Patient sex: F
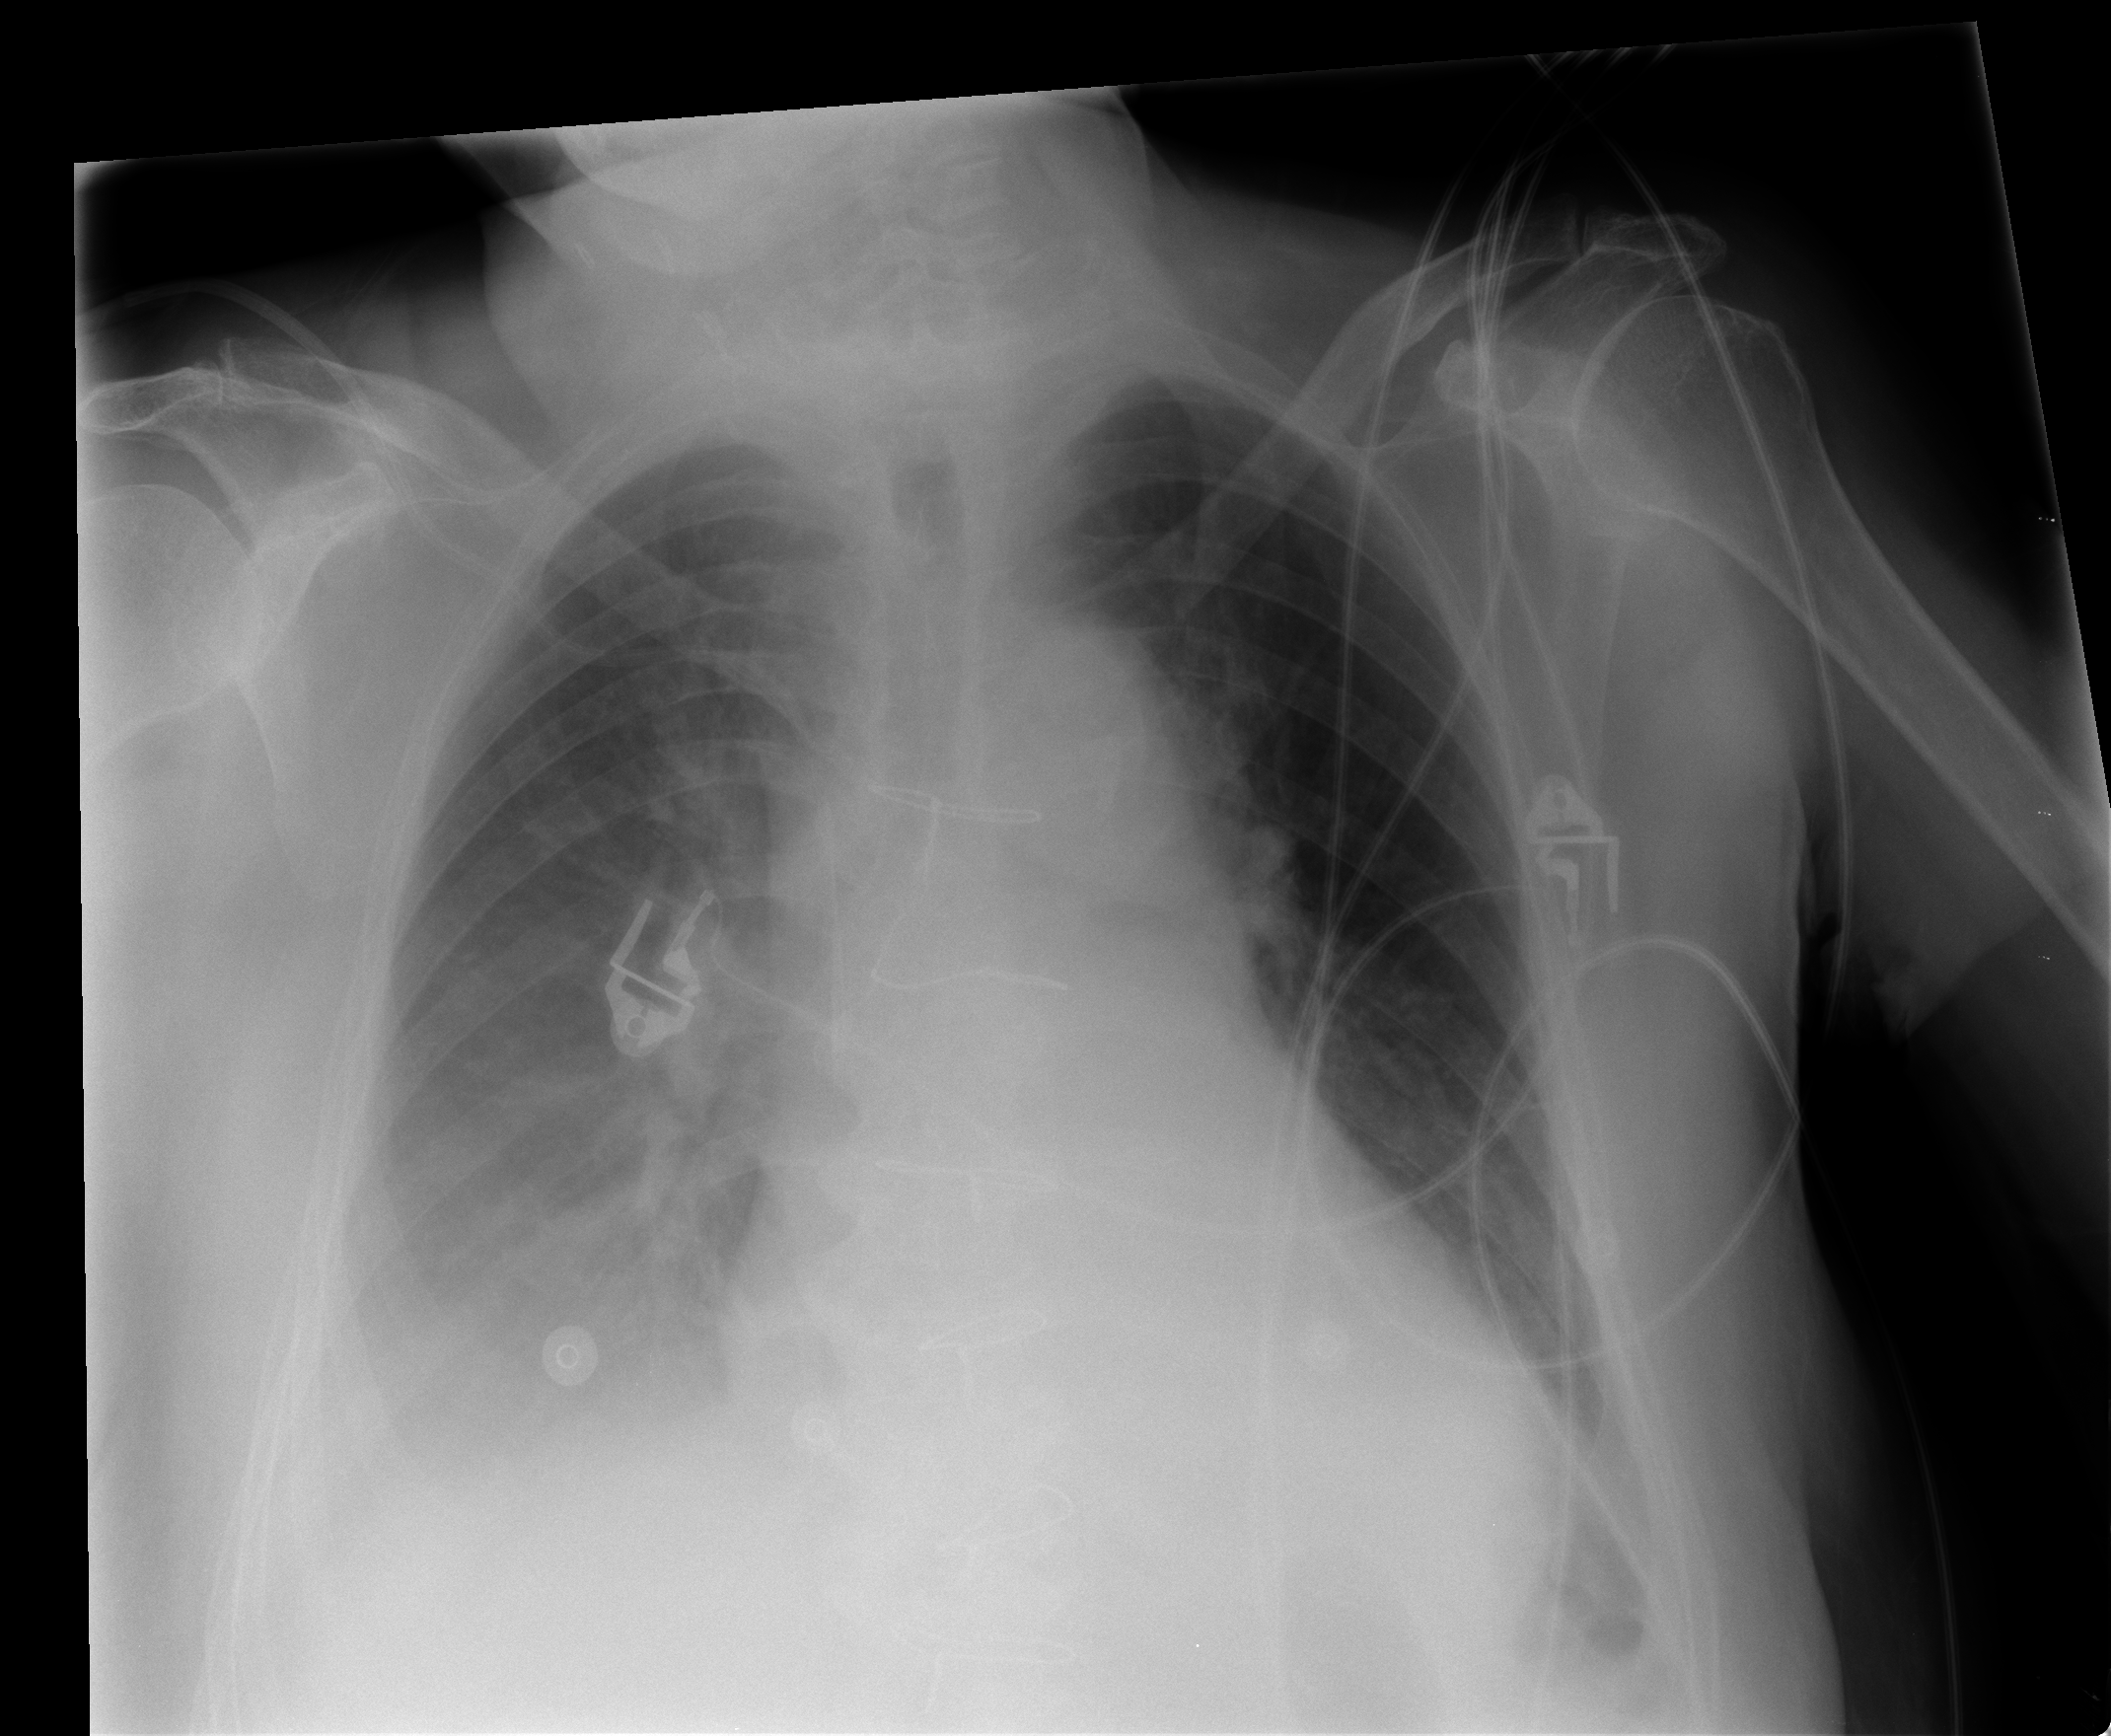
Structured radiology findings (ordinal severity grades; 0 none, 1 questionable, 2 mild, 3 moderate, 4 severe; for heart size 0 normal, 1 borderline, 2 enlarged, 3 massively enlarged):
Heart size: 2
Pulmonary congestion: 2
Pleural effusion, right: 2
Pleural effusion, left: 1
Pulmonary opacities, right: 2
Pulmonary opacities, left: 1
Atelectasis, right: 2
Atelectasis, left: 2